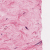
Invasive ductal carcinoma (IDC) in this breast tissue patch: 0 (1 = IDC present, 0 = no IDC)